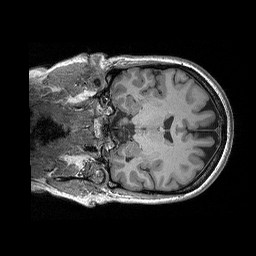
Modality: T1w
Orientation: coronal
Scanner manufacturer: siemens
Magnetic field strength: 3 T
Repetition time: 2.3 s
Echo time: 0.00298 s